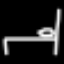
Label: bed